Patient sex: M
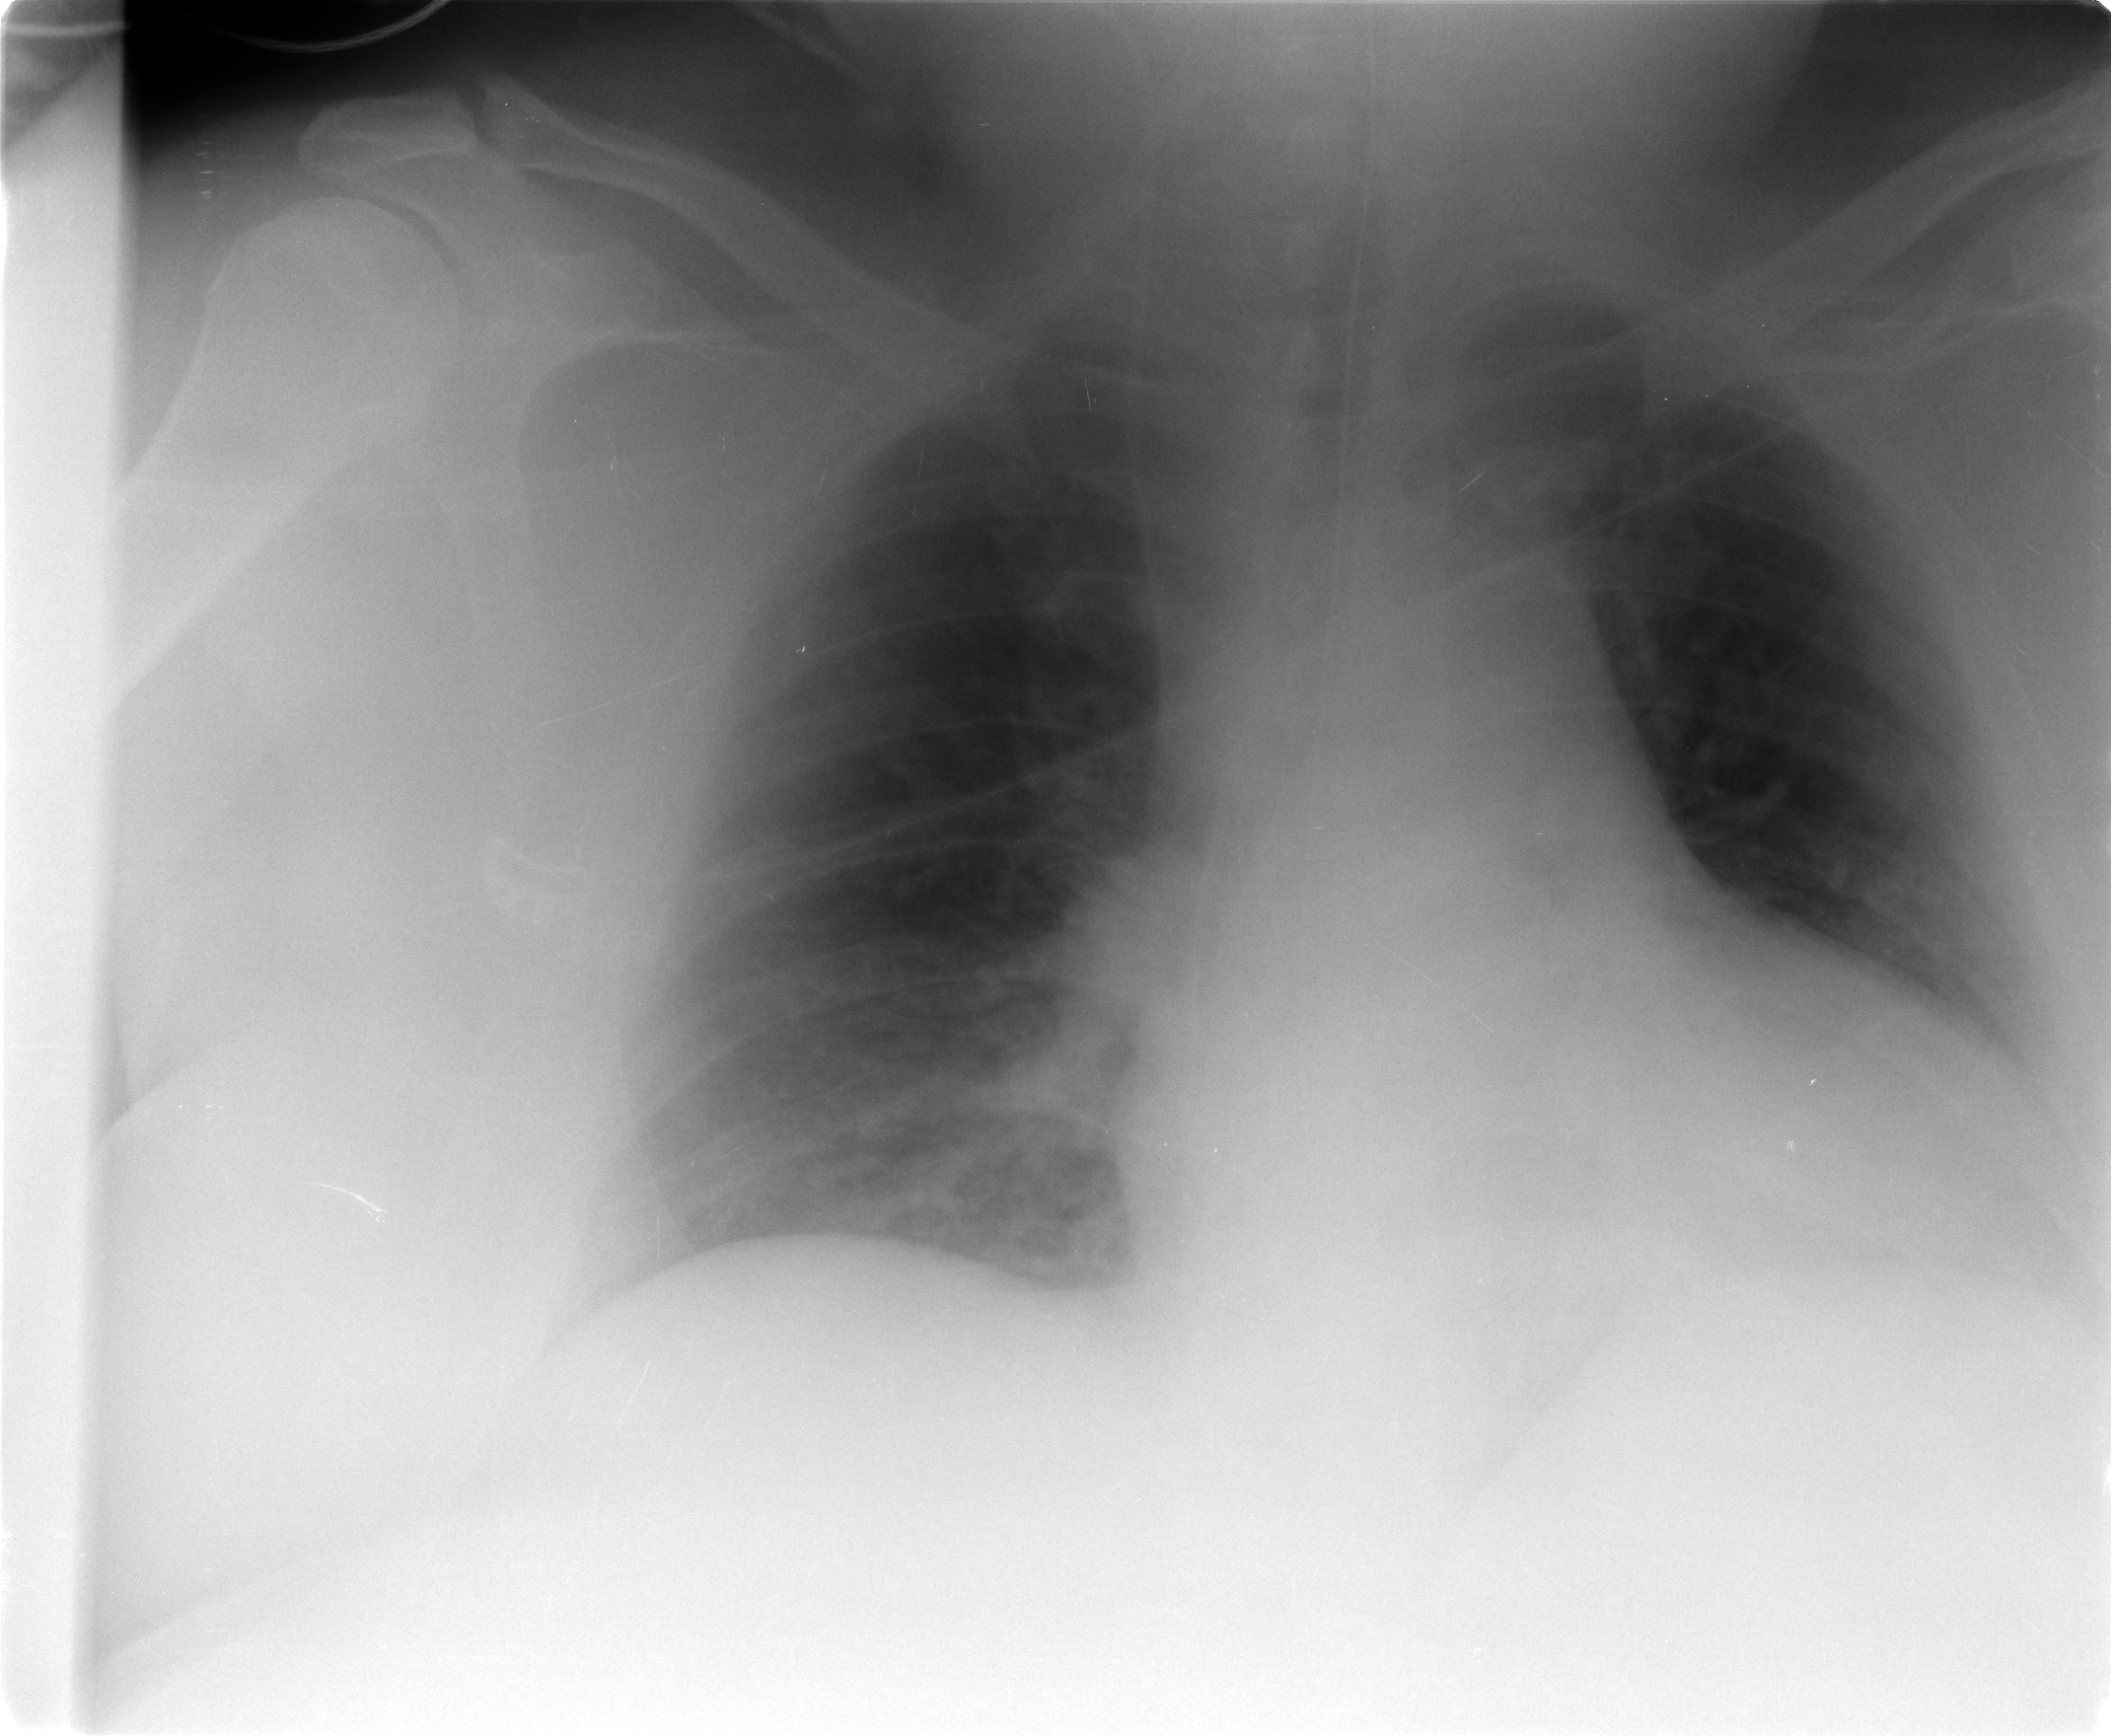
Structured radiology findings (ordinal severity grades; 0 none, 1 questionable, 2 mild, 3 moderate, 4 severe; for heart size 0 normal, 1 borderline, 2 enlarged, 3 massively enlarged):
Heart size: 2
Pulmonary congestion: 1
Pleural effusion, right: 0
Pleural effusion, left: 0
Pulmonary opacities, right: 0
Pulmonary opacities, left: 0
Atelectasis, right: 0
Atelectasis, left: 0